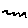
Label: zigzag